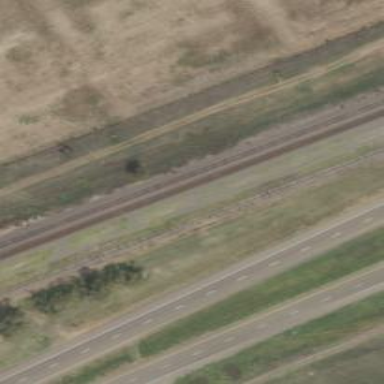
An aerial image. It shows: Railway siding for service.